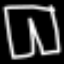
Label: pants